Question: I use visual studio 2010-12 and I installed <URL>
Before formatting, my computer, I could use entity framework for MySQL. but not I cant see MySQL in data source list. Here is what I mean

Well...where is the my mistake or missing?
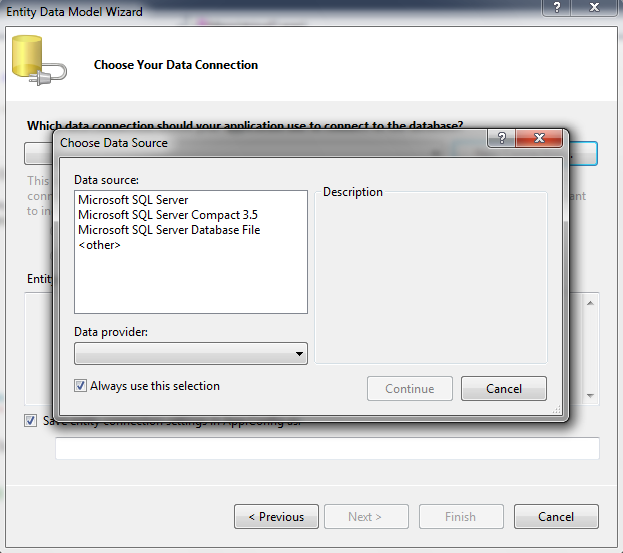
Answer: Okay I solved, I opened server explorer and I connected to mysql database, after I tried to add an ado.net entity framework object and it works